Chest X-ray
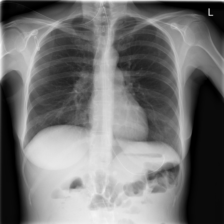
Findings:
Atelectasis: negative
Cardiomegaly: negative
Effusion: negative
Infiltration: negative
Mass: negative
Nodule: negative
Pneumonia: negative
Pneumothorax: negative
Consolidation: negative
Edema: negative
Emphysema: negative
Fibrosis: negative
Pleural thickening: negative
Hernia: negative